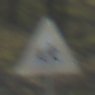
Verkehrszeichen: KinderRechts
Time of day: MorningAfternoon
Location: Outdoor (Nature)
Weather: Clear
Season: NotSpecified
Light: Natural